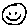
Label: smiley face